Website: bh-photo
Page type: store-pickup
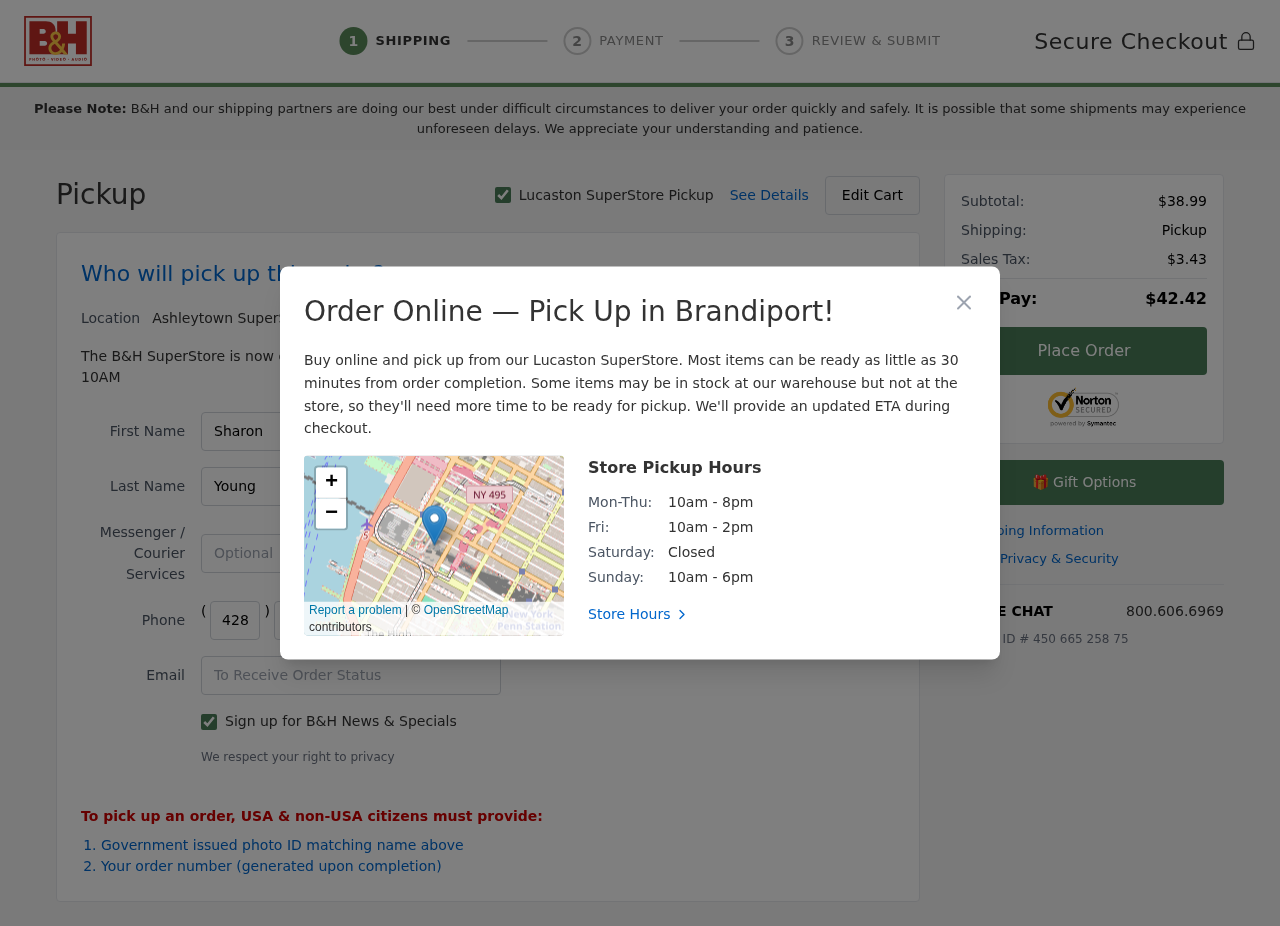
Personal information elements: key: PII_CITY
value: Lucaston
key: PII_CITY2
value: Ashleytown
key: PII_CITY3
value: Brandiport
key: PII_EMAIL
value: sharon_young@gmail.com
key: PII_FIRSTNAME
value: Sharon
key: PII_LASTNAME
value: Young
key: PII_PHONE_AREA
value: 428
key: PII_PHONE_PREFIX
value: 496
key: PII_PHONE_SUFFIX
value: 0876
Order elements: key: ORDER_SUBTOTAL
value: $38.99
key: ORDER_TAX
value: $3.43
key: ORDER_TOTAL
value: $42.42
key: ORDER_ID
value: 450 665 258 75